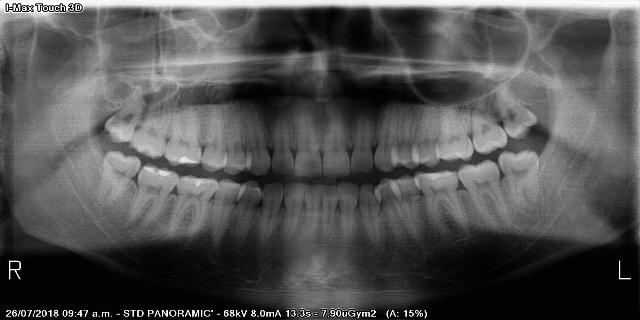
adult